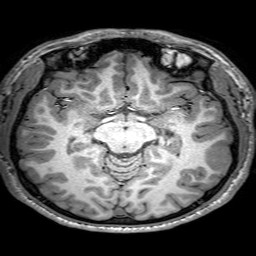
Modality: T1w
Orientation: coronal
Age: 21
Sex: male
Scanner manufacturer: philips
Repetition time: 0.008898 s
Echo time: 0.0046 s